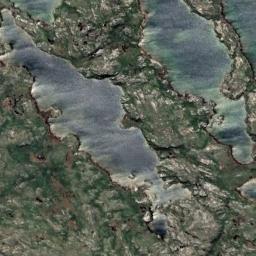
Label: wetland